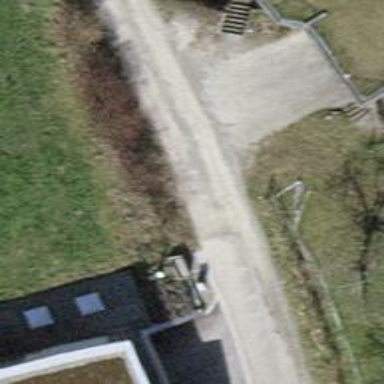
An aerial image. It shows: Cable distribution cabinet for power.